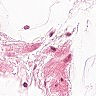
Metastatic tissue present: no